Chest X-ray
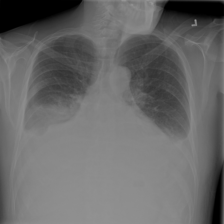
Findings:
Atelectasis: negative
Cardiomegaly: negative
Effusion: negative
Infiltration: negative
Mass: negative
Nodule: negative
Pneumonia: negative
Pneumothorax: negative
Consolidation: negative
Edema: negative
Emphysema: negative
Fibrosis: negative
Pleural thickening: negative
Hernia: negative